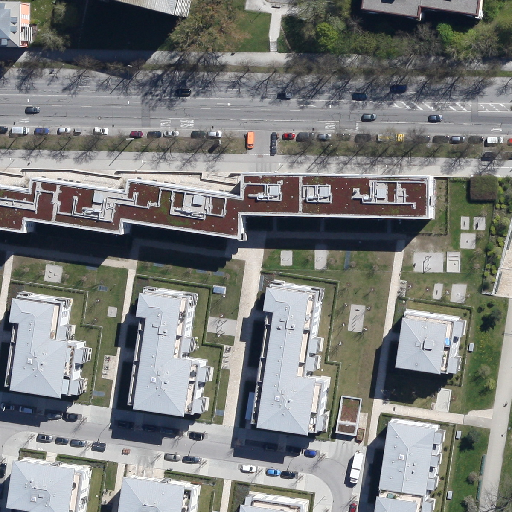
Referring expression: bikeway